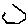
Label: hexagon